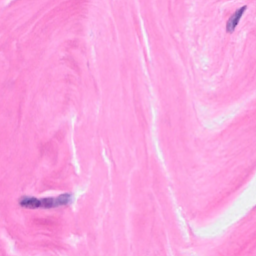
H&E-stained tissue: Breast